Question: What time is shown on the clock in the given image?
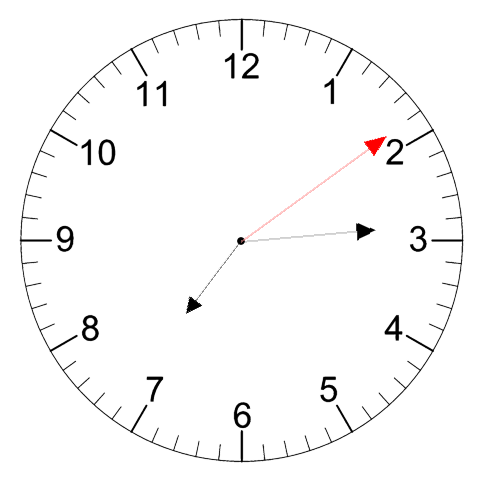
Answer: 07:14:09